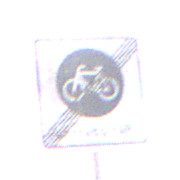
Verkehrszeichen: EndeFahrradstrasse
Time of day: SunriseSunset
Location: Outdoor (Urban)
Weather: Clear
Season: NotSpecified
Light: Natural